Question: I'm using a third party class 'ActionSheetPicker' in my app. One of the class of it, 'ActionSheetStringPicker' I'm using at two places in my app. Though I imported it in '.pch' file. Now in one view controller its working and not working in other view controller. Any idea what is the issue for this error? I know its hard to answer this as I'm the only person who've source code of my project. But any help would be helpful.
This is the peace of code showing error,
'''
[ActionSheetStringPicker showPickerWithTitle:@"hello" rows:@[@"A",@"B",@"C",@"D",@"E"] initialSelection:0 doneBlock:^(ActionSheetStringPicker *picker, NSInteger selectedIndex, id selectedValue) {
} cancelBlock:^(ActionSheetStringPicker *picker) {
} origin:self.view];
'''

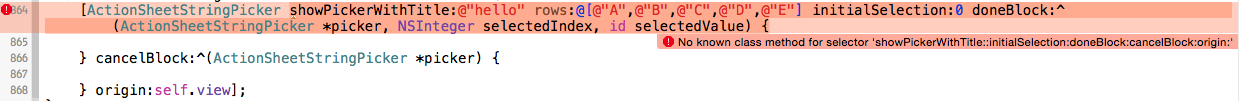
Answer: Can you check if your code has some macro named . Probably that is causing the issue. If you do have it try renaming it to something else.